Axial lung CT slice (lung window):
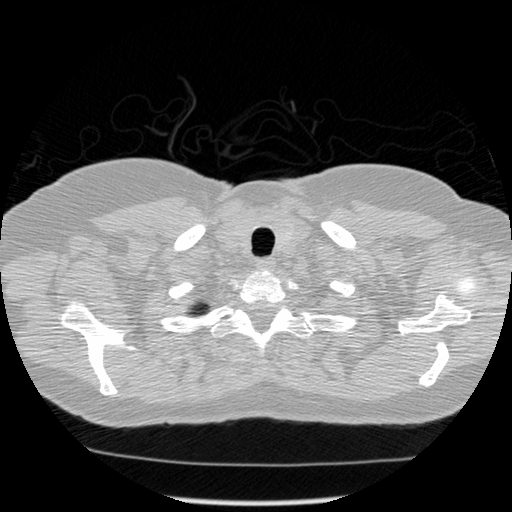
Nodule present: no